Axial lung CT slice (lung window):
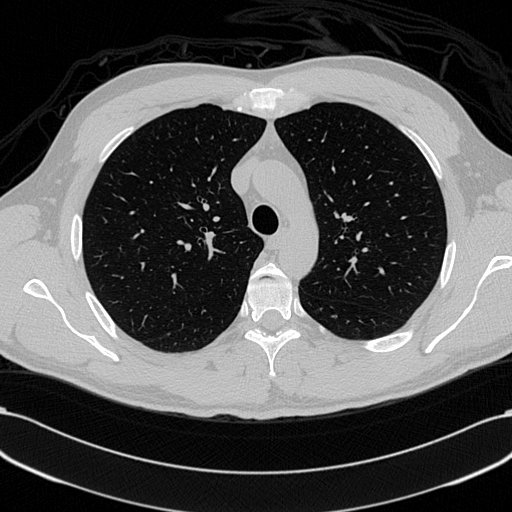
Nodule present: no